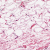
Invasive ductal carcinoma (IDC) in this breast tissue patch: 0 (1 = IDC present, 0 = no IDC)